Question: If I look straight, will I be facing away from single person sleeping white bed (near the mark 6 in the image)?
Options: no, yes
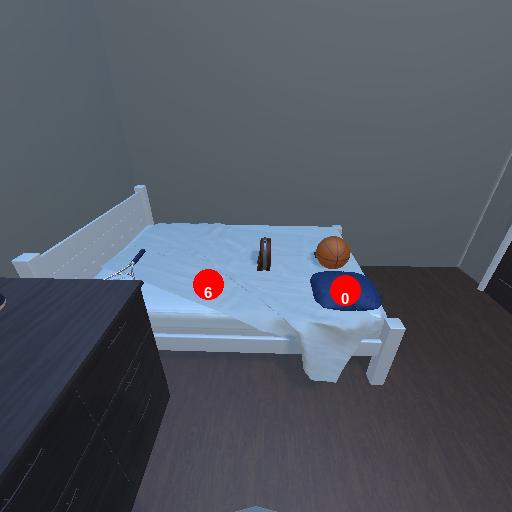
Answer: no